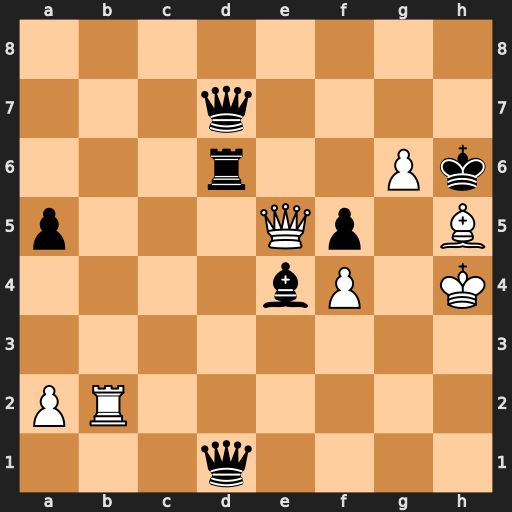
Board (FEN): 8/3q4/3r2Pk/p3Qp1B/4bP1K/8/PR6/3q4
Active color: w
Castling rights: -
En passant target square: -
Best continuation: Qh8+ Qh7 Qxh7#